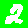
Digit: 2